Interaction volume radius: 10 \u00c5
Interaction volume height: 15 \u00c5
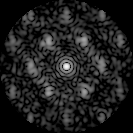
Disorder parameter: 0.613